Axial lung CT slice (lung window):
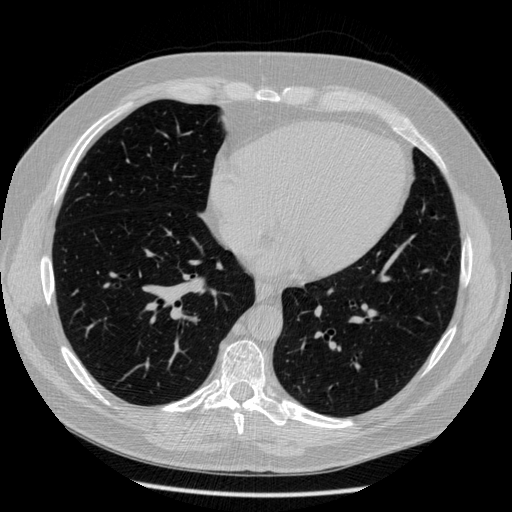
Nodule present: no